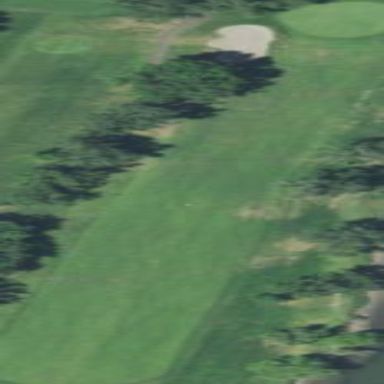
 likely golf fairway with neatly mown grass."